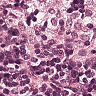
Metastatic tissue present: no